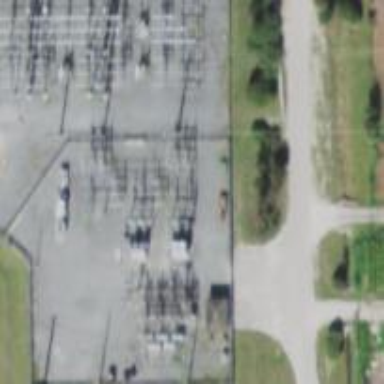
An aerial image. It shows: Power tower.